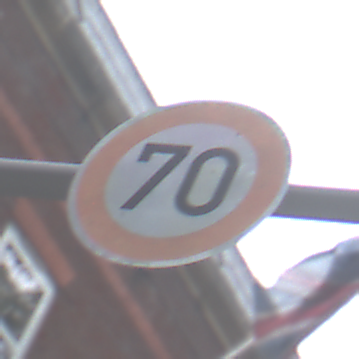
Verkehrszeichen: Geschwindigkeit70
Umgebung: Outdoor, Urban
Tageszeit: MorningAfternoon
Wetter: Overcast
Licht: Natural
Jahreszeit: NotSpecified
Kontrast: LowContrast